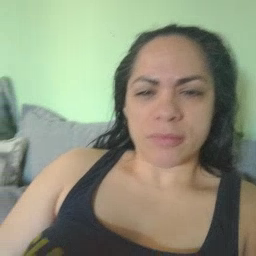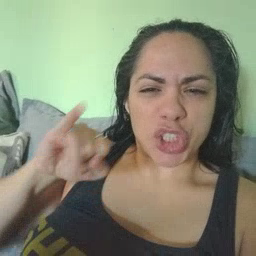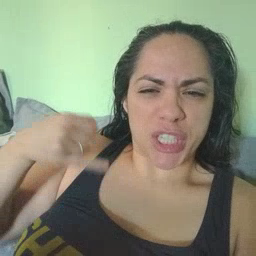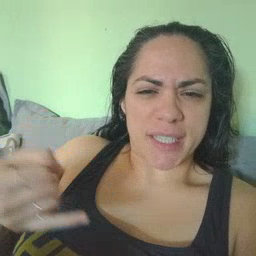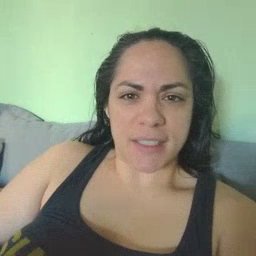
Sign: jeans